Question: I am trying to query the users in my Parse DB into my Table View Controller in my app in Xcode.
I am a beginner, but I have posted my code snippet from my added .swift file to my project. I am trying to query the user in the .swift file but it is not recognizing 'PFUser' from my View Controller.
Do I need to declare the PFUser as something in my .swift file before first calling it in my ViewDidLoad method?
Any ideas?
Code snippet:
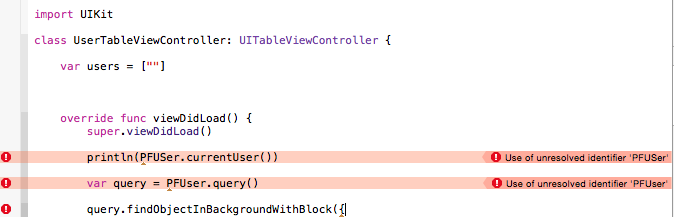
Answer: You need to import the Parse-Framework in your project. <URL>.
If you've done it already, you need to import Parse in your File like that:
'''
import UIKit
import Parse
'''
Like you/Xcode has already done that with the UIKit.